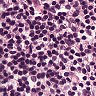
Metastatic tissue present: no